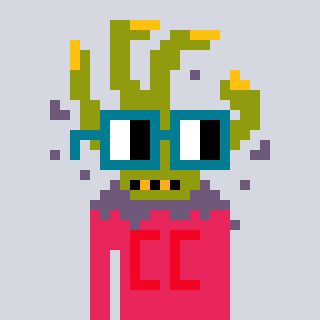
a pixel art character with square dark green glasses, a zombie-hand-shaped head and a redpinkish-colored body on a cool background